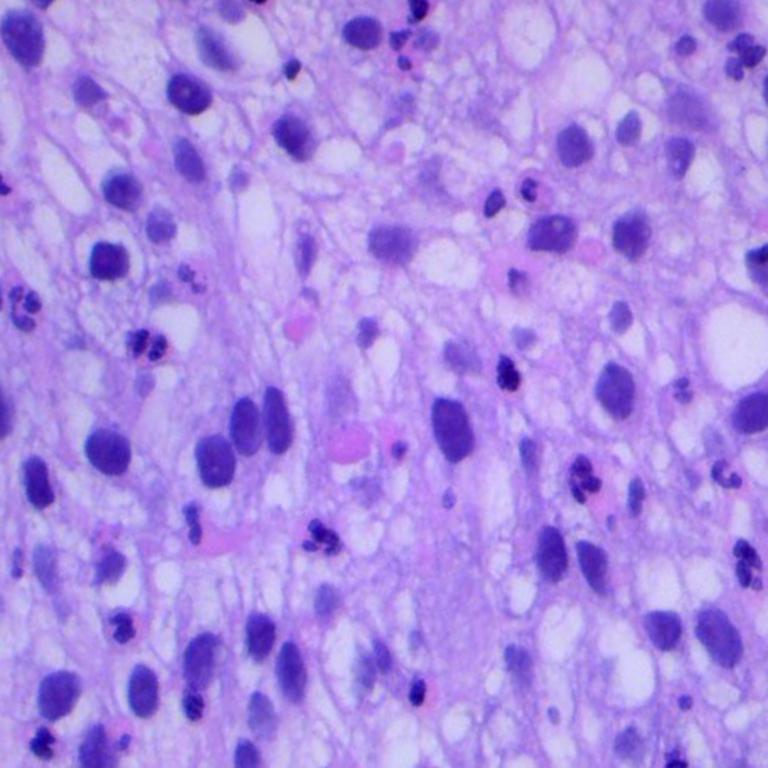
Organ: lung
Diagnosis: squamous carcinomas